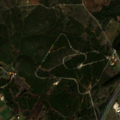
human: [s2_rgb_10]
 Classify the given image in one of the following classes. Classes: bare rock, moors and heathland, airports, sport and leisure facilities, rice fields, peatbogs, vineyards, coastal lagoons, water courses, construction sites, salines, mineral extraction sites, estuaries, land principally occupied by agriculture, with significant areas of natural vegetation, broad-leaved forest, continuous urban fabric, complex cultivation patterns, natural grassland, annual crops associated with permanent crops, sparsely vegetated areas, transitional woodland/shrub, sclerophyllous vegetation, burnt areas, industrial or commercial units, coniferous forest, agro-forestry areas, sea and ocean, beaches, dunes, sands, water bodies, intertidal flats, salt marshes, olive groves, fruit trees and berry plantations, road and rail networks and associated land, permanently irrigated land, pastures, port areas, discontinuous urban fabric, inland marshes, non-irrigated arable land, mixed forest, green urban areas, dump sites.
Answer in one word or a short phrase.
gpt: annual crops associated with permanent crops, complex cultivation patterns, moors and heathland